Question: I have written code to share '.txt' file on my device to whatsapp. However text file gets shared but instead of showing the name of the '.txt' file it shows untitled. Here is my code.I have also attached screen shot of whatsapp screen after sharing the file.
'''
public static void shareTextToSocialMedia(Context c,String sFilePath)
{
//share pdf via WhatsApp
Intent sharingIntent = new Intent(Intent.ACTION_SEND);
Uri screenshotUri = Uri.parse(sFilePath);
sharingIntent.setType("text/plain");
sharingIntent.putExtra(Intent.EXTRA_STREAM, screenshotUri);
c.startActivity(Intent.createChooser(sharingIntent, "Share report using"));
}
'''

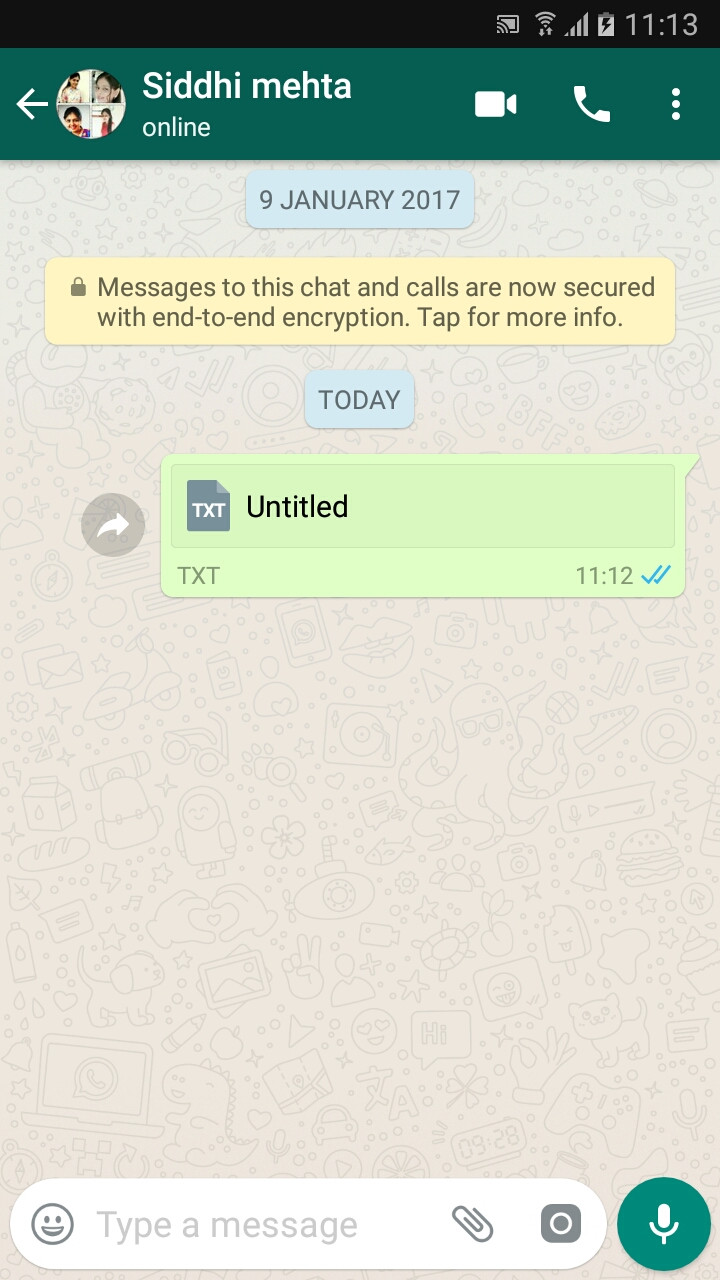
Answer: You try this it will help for you
'''
File file = new File(Environment.getExternalStorageDirectory().toString() + "/" + "abc.txt");
Intent sharingIntent = new Intent(Intent.ACTION_SEND);
sharingIntent.setType("text/*");
sharingIntent.putExtra(Intent.EXTRA_STREAM, Uri.parse("file://" + file.getAbsolutePath()));
startActivity(Intent.createChooser(sharingIntent, "share file with"));
'''
'''
File f=new File("full image path");
Uri uri = Uri.parse("file://"+f.getAbsolutePath());
Intent share = new Intent(Intent.ACTION_SEND);
share.putExtra(Intent.EXTRA_STREAM, uri);
share.setType("image/*");
share.addFlags(Intent.FLAG_GRANT_READ_URI_PERMISSION);
context.startActivity(Intent.createChooser(share, "Share image File"));
'''
'''
File f=new File("full image path");
Uri uri = Uri.parse("file://"+f.getAbsolutePath());
Intent share = new Intent(Intent.ACTION_SEND);
share.setPackage("com.whatsapp");
share.putExtra(Intent.EXTRA_STREAM, uri);
share.setType("image/*");
share.addFlags(Intent.FLAG_GRANT_READ_URI_PERMISSION);
context.startActivity(Intent.createChooser(share, "Share image File"));
'''